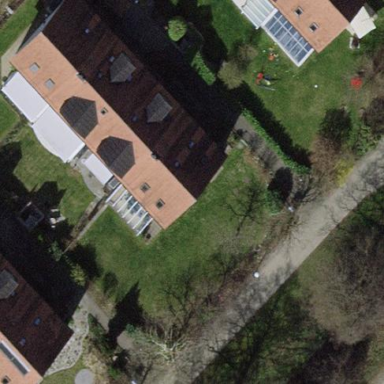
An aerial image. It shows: Terrace building.